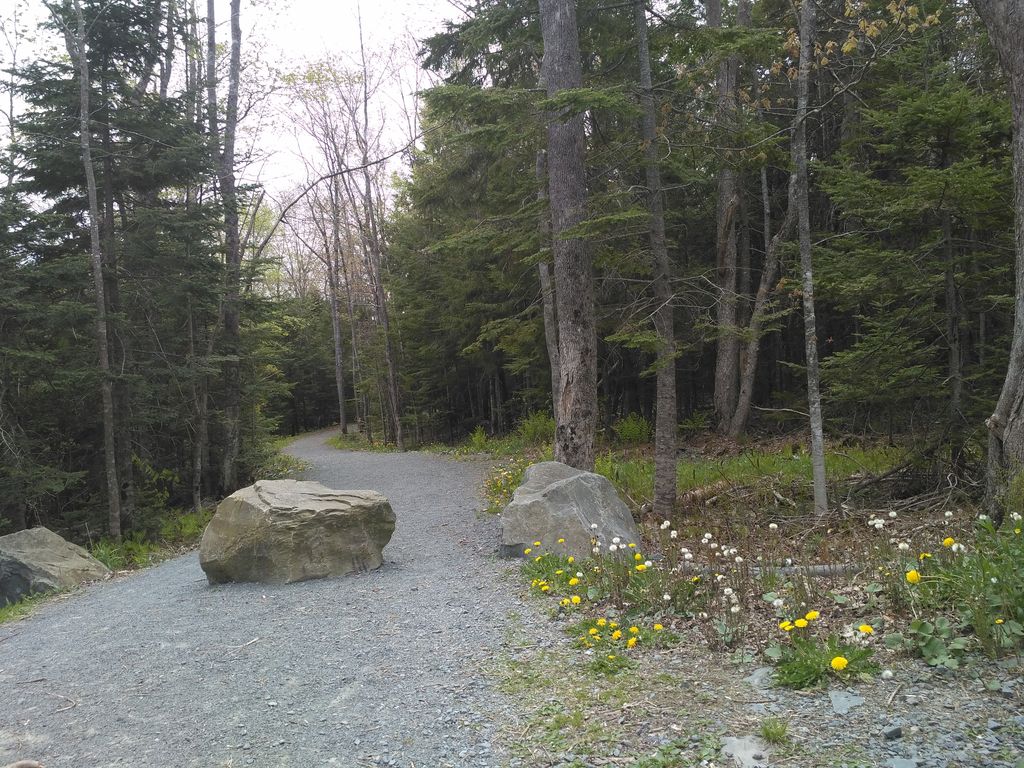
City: halifax